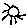
Label: sun